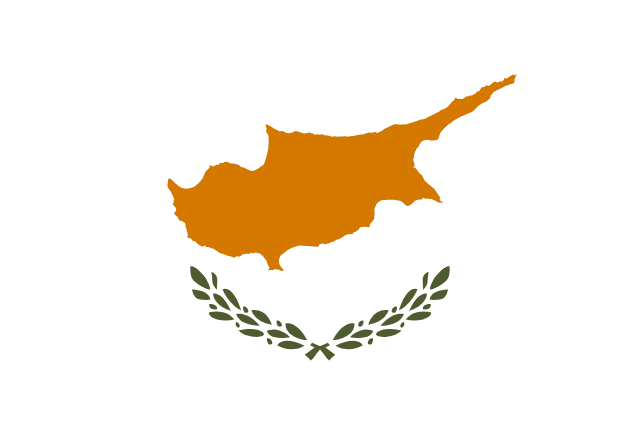
Country: Cyprus
Country code: cy